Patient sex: F
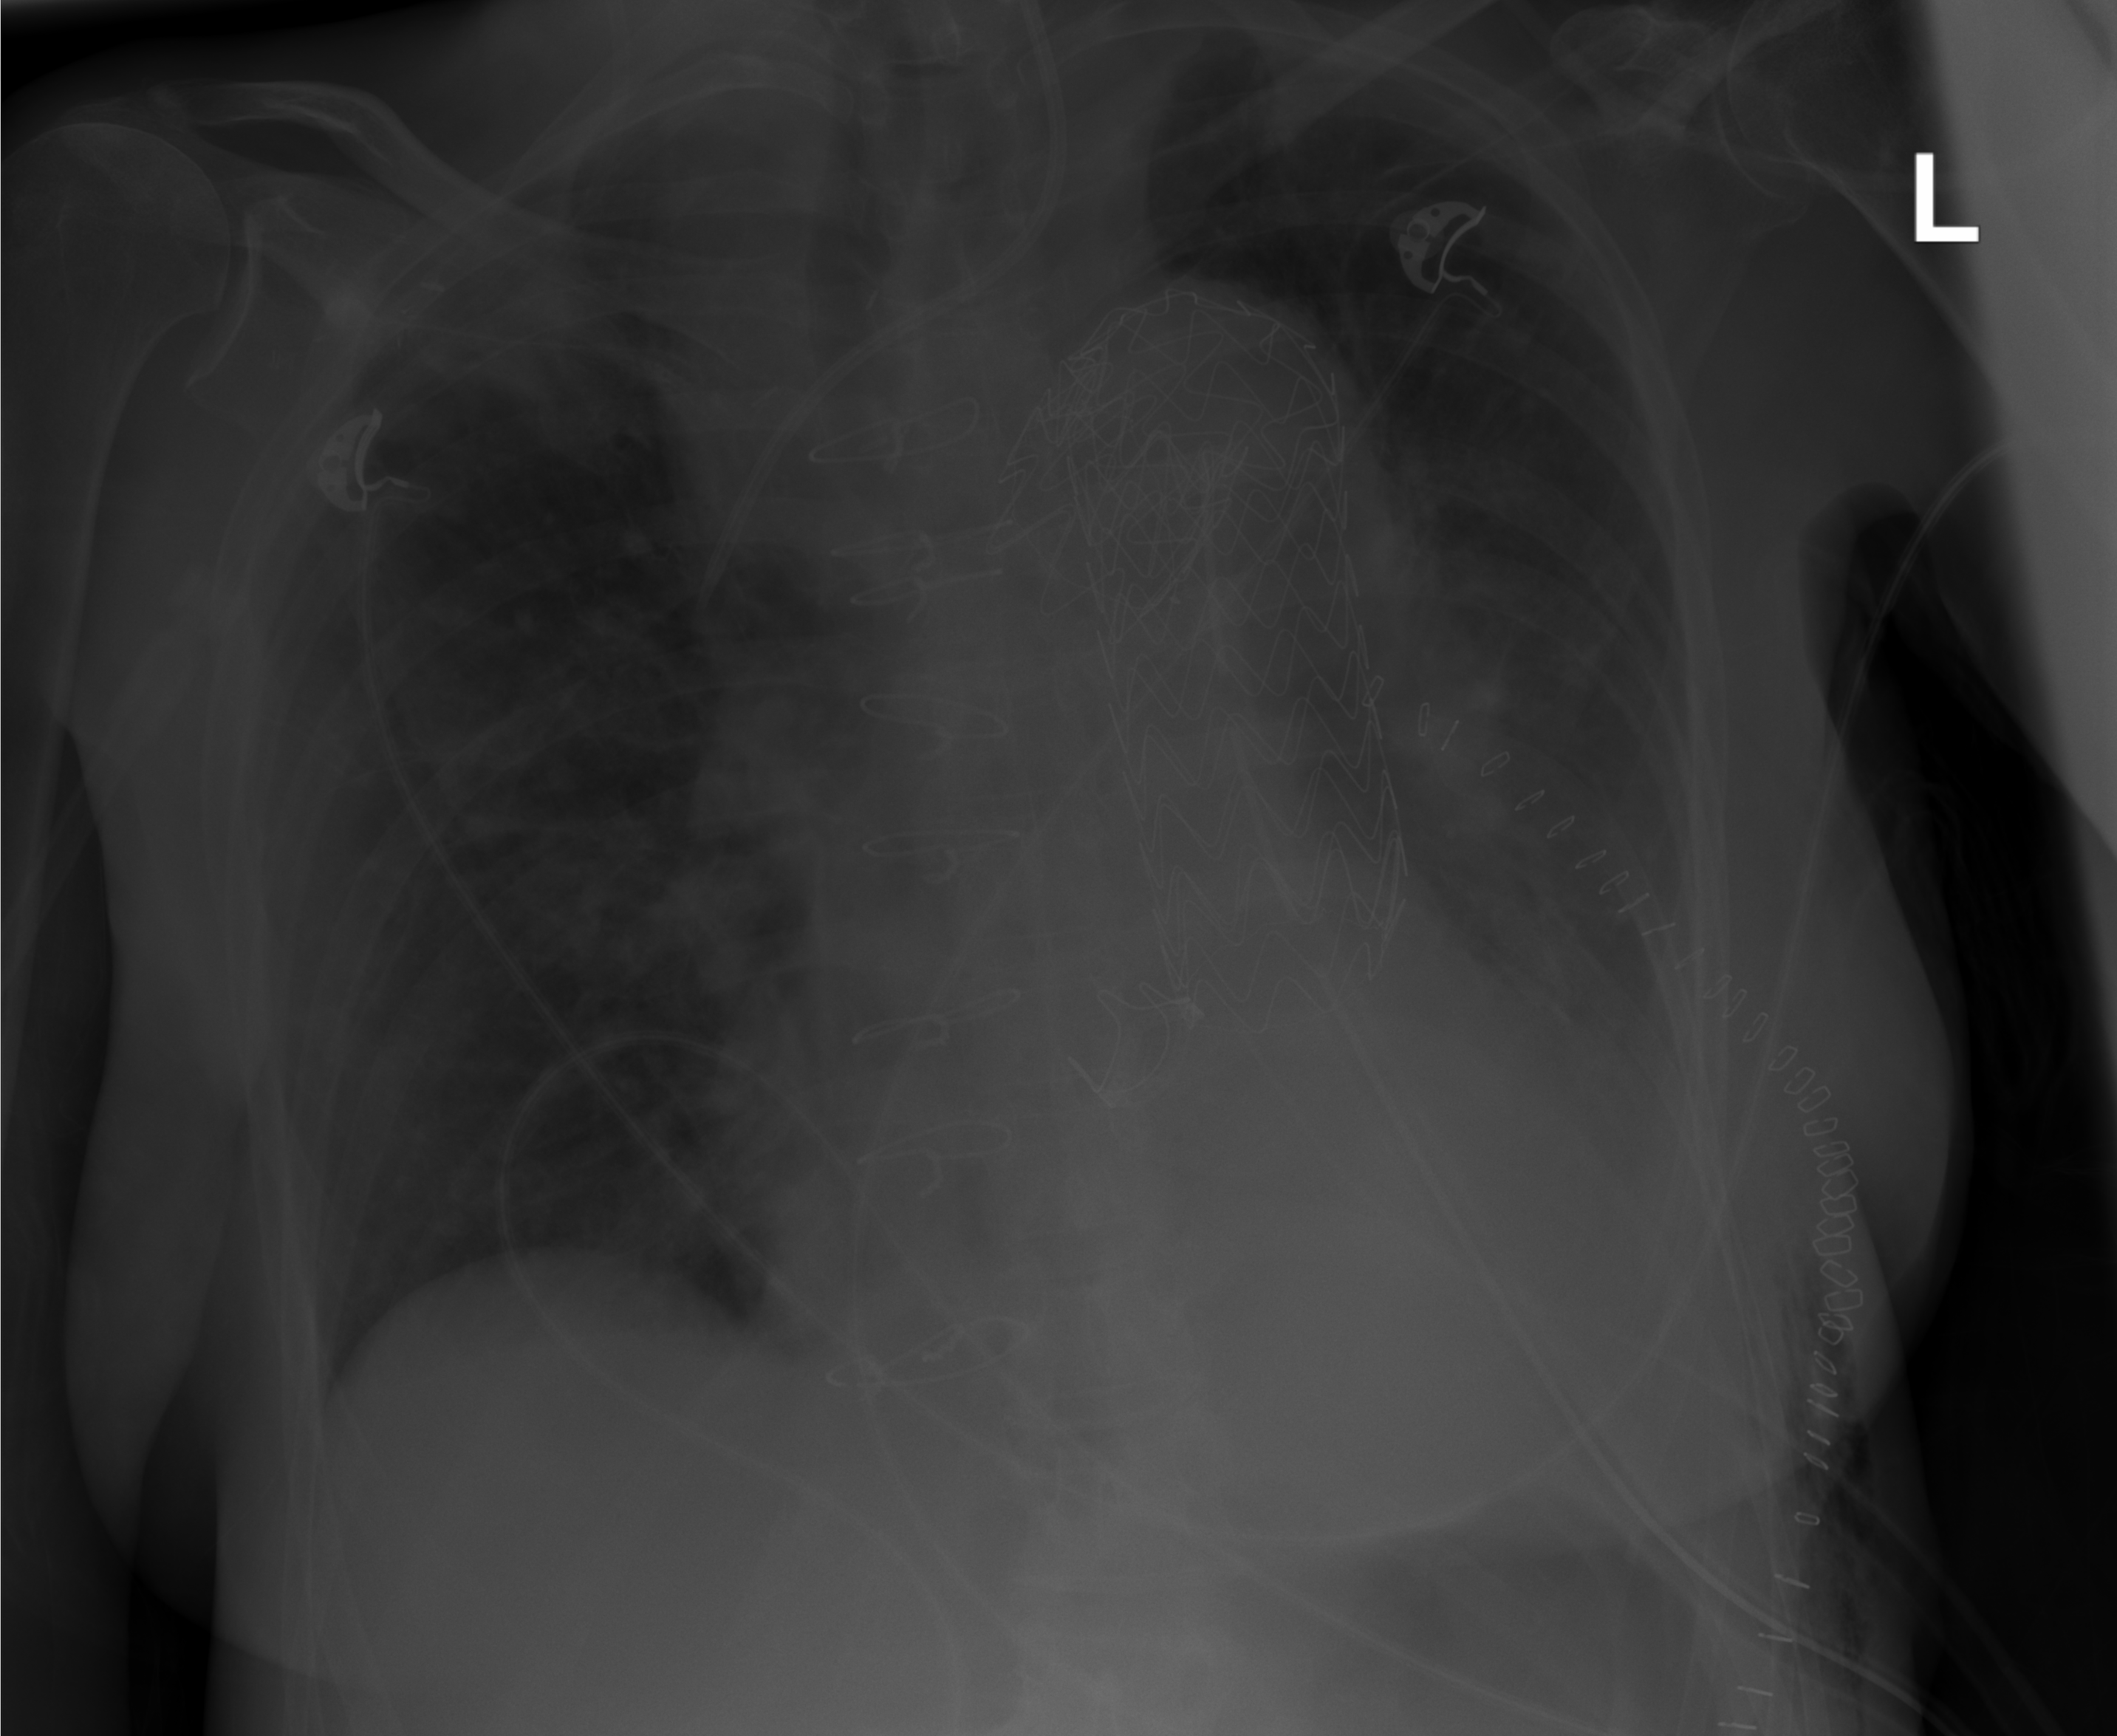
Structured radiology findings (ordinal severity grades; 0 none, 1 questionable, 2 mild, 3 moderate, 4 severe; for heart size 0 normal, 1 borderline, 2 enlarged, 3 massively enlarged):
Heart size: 0
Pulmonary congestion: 1
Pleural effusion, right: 0
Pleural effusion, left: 1
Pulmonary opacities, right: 0
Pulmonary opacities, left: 0
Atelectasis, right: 0
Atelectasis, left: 2